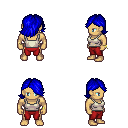
a pixel art fantasy rpg character, male body template, human, tanned skin, white pirate shirt, red pants, blue swoop hairstyle, bracelets, four views (front, back, left, right), 2x2 character sprite sheet, small pixel art, hard edges, no anti-aliasing